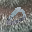
Label: 0